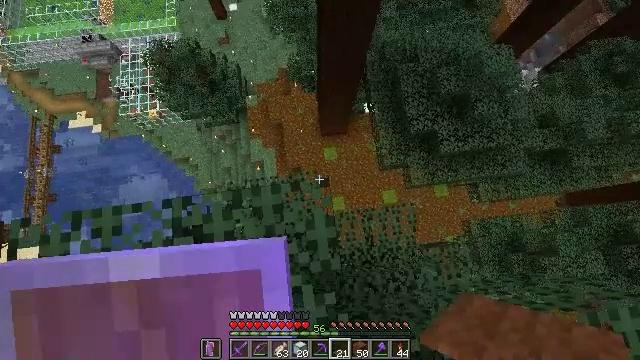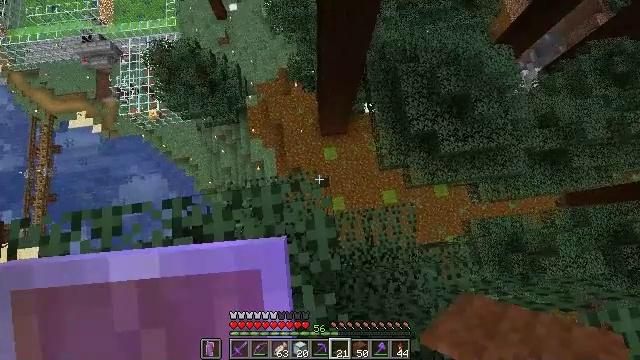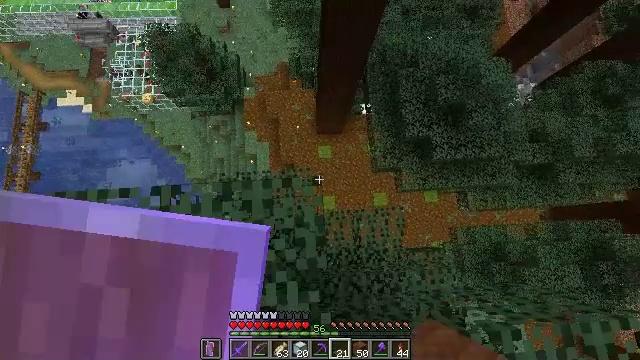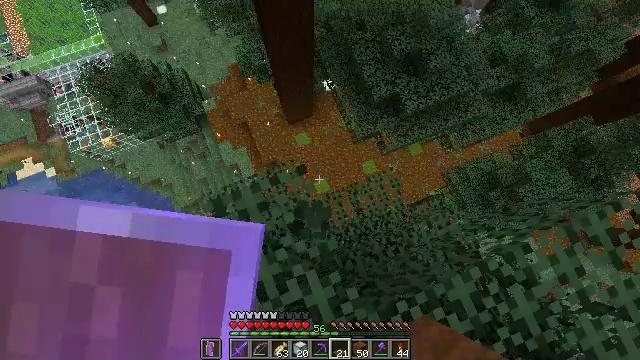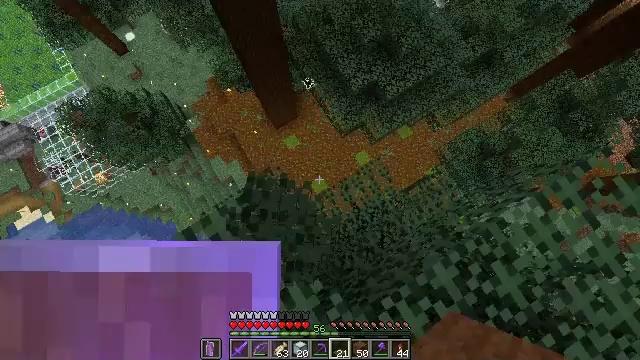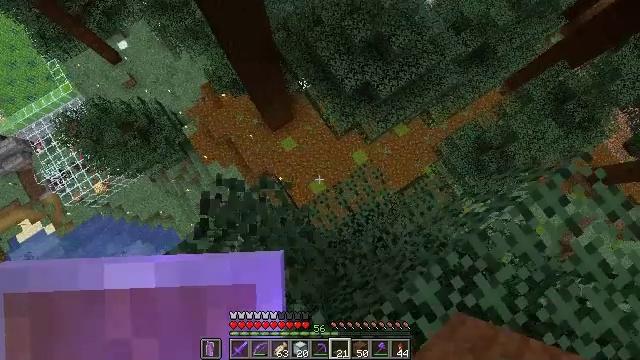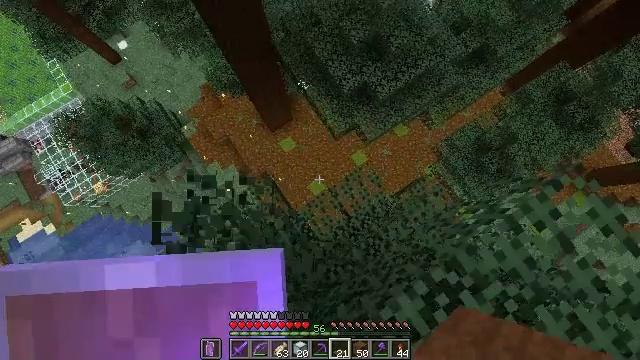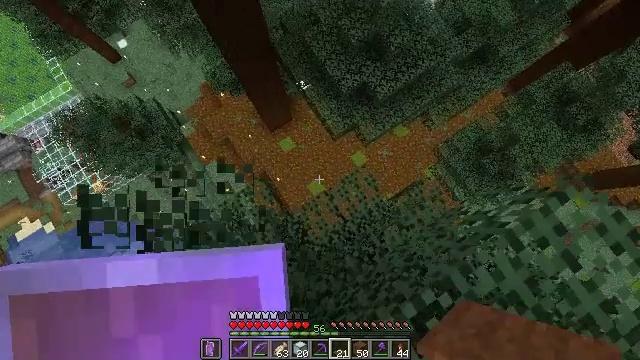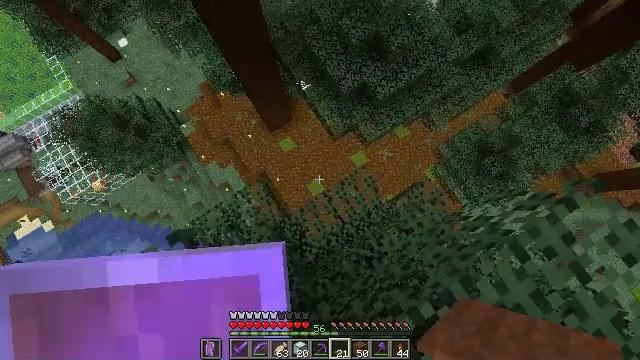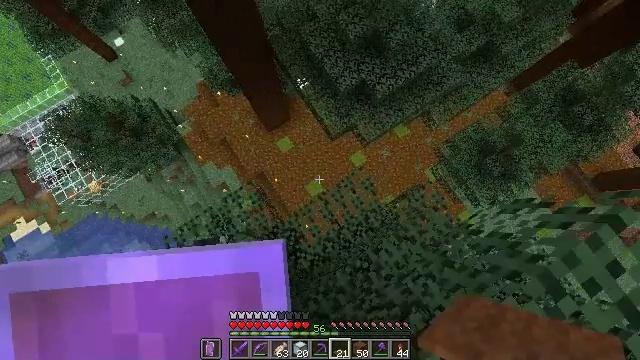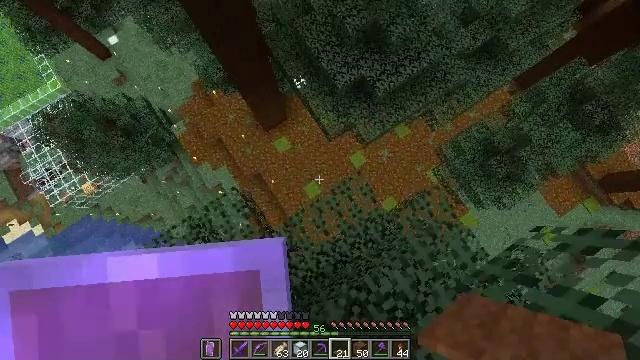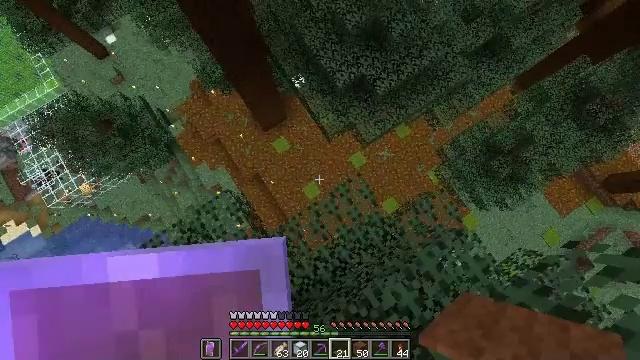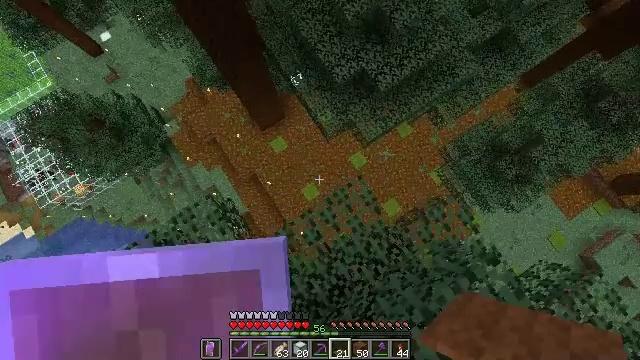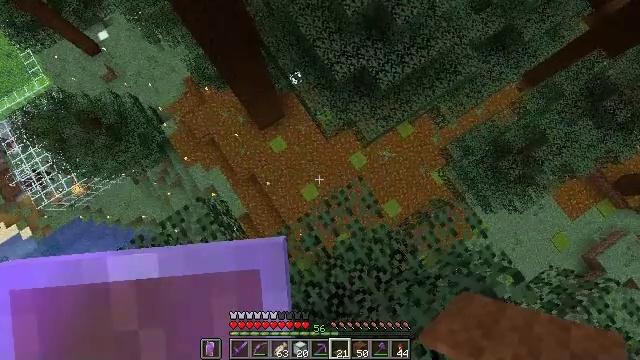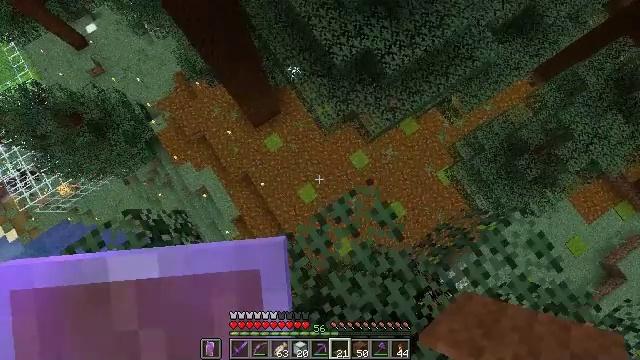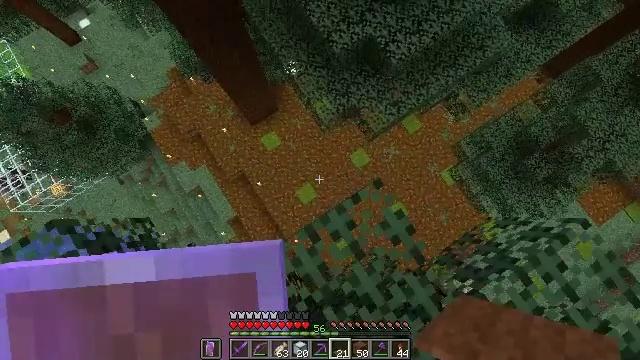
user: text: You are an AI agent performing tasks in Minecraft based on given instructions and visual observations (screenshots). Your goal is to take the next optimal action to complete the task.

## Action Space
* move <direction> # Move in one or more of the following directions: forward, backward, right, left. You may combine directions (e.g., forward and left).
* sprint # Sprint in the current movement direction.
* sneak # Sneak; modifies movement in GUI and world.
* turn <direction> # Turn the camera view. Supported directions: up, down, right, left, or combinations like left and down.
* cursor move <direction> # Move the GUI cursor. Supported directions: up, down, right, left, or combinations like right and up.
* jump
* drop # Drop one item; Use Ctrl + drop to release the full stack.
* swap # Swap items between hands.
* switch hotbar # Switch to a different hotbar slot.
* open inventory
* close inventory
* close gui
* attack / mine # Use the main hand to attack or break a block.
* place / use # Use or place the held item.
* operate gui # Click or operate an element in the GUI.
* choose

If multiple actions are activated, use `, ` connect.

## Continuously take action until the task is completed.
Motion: motion action
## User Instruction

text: Collect the green carpet by mining it.
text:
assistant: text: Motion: no_op
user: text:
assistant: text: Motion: turn right
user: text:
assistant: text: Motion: move right, turn right and down
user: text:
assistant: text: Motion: move forward and move right, turn right
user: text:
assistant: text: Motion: move forward and move right
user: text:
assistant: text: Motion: move forward and move right, turn left
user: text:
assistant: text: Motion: move forward and move right, turn left
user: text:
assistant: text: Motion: move forward
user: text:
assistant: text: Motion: move forward
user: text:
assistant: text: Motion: move forward
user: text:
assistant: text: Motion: move forward
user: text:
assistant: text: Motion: no_op
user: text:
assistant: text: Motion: no_op
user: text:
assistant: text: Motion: no_op
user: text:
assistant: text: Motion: no_op
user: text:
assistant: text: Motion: no_op
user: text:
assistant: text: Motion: no_op
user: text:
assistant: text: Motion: no_op
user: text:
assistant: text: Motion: no_op
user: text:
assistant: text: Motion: no_op
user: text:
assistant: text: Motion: no_op
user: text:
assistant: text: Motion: no_op
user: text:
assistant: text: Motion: no_op
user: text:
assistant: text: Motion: move forward
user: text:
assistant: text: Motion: move forward
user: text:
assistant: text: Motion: move forward
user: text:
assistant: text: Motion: move forward
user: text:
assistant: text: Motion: no_op
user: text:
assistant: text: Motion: no_op
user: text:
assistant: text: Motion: no_op